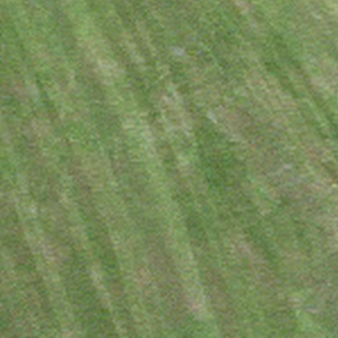
Label: other